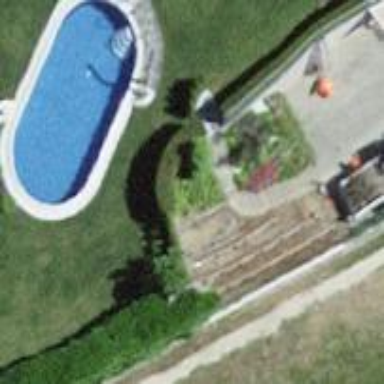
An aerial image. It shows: Swimming pool located in leisure land.